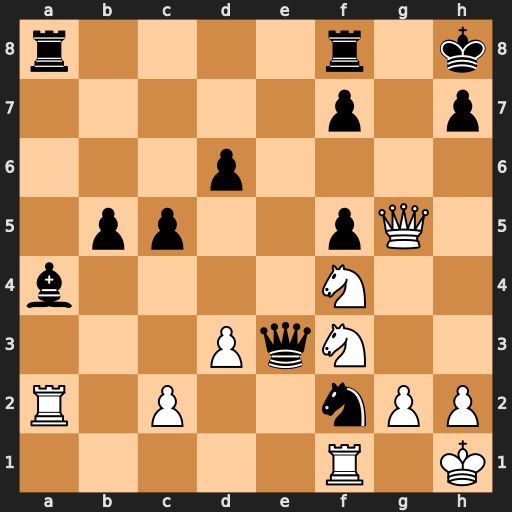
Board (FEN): r4r1k/5p1p/3p4/1pp2pQ1/b4N2/3PqN2/R1P2nPP/5R1K
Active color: w
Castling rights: -
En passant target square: -
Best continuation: Rxf2 Qc1+ Ng1